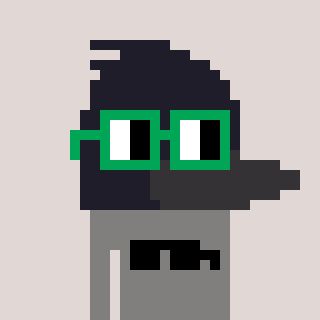
a pixel art character with square green glasses, a raven-shaped head and a bluegrey-colored body on a warm background